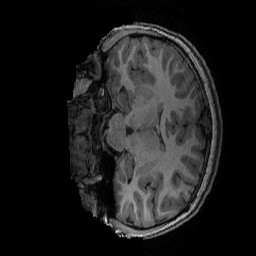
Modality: T1w
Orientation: coronal
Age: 11
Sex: female
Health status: ill
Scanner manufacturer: ge
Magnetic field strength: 3 T
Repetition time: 0.007664 s
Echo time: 0.00342 s